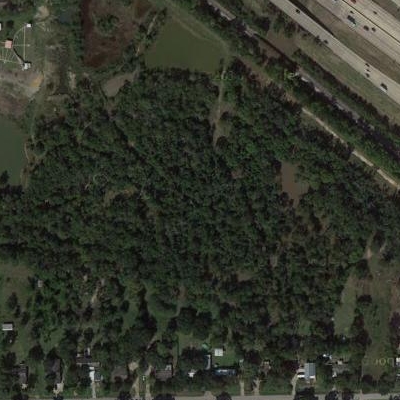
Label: Forest